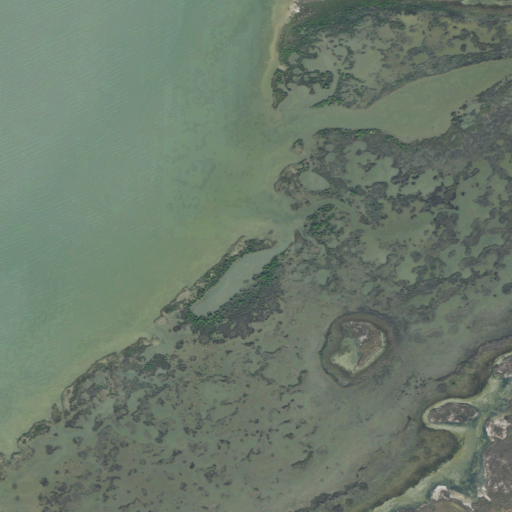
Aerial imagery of bench in Texas named Newcombe Bench containing herbaceous wetlands, open water, and grassland